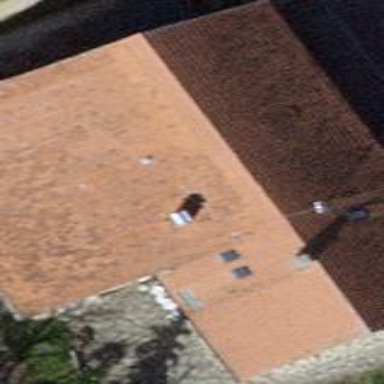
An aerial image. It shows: Farm building with gabled roof.